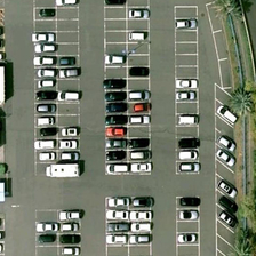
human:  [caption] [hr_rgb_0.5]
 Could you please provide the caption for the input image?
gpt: Many cars are parked near the road and some green trees.

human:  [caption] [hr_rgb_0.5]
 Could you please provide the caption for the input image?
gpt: Many vehicles are close to green streets.

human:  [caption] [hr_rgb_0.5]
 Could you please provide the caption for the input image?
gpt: Many cars stop near a road and some green trees.

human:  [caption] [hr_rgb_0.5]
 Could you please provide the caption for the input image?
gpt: Many cars are parked near a road and several green trees.

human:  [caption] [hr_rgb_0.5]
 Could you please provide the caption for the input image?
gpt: Many cars are parked near A Road and several green trees.